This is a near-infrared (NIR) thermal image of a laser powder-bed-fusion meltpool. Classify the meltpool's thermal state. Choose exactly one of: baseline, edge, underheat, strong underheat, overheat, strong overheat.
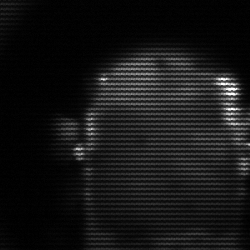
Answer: baseline